Question: I'm using the <URL> but I can't seem to align my "span16" div with my breadcrumb container. The breadcrumb container is the size I need. I've attached a screenshot to show the issue.

Here is my HTML:
'''
<div class="container">
<ul class="breadcrumb" style="margin-top: 10px;">
<li><a href="search.php">Search</a>&raquo;</li>
<li class="active">Basic</li>
</ul>
<div class="row">
<div class="span16 well">
<form id="form_id" action="<?php echo $_SERVER['PHP_SELF'];?>" method="get">
<div class="row">
<div class="span-one-third">
Span 1/3
</div>
<div class="span-one-third">
Span 2/3
</div>
<div class="span-one-third">
Span 3/3
</div>
</div>
</form>
</div>
</div>
</div>
'''
You can view the full page <URL>
Any idea what the issue is?
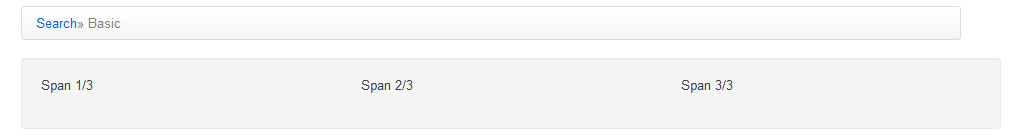
Answer: The span16 is wider than the container. The breadcrumb is restricted by the width of the container. Increasing the size of the container will allow the breadcrumb to match up.